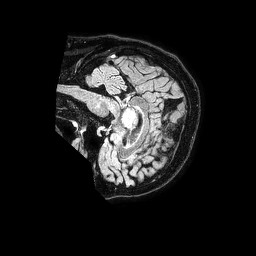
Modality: FLAIR
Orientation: sagittal
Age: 55
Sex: male
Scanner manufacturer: philips
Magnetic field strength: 1.5 T
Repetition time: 4.8 s
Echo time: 0.3 s